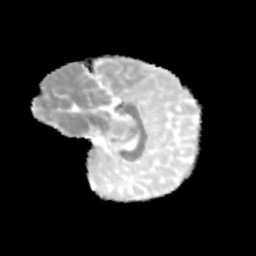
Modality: MD
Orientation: sagittal
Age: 12
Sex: male
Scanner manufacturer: siemens
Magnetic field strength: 3 T
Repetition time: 3.8 s
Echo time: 0.07 s